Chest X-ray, PA view. Patient: 38 years old, sex F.
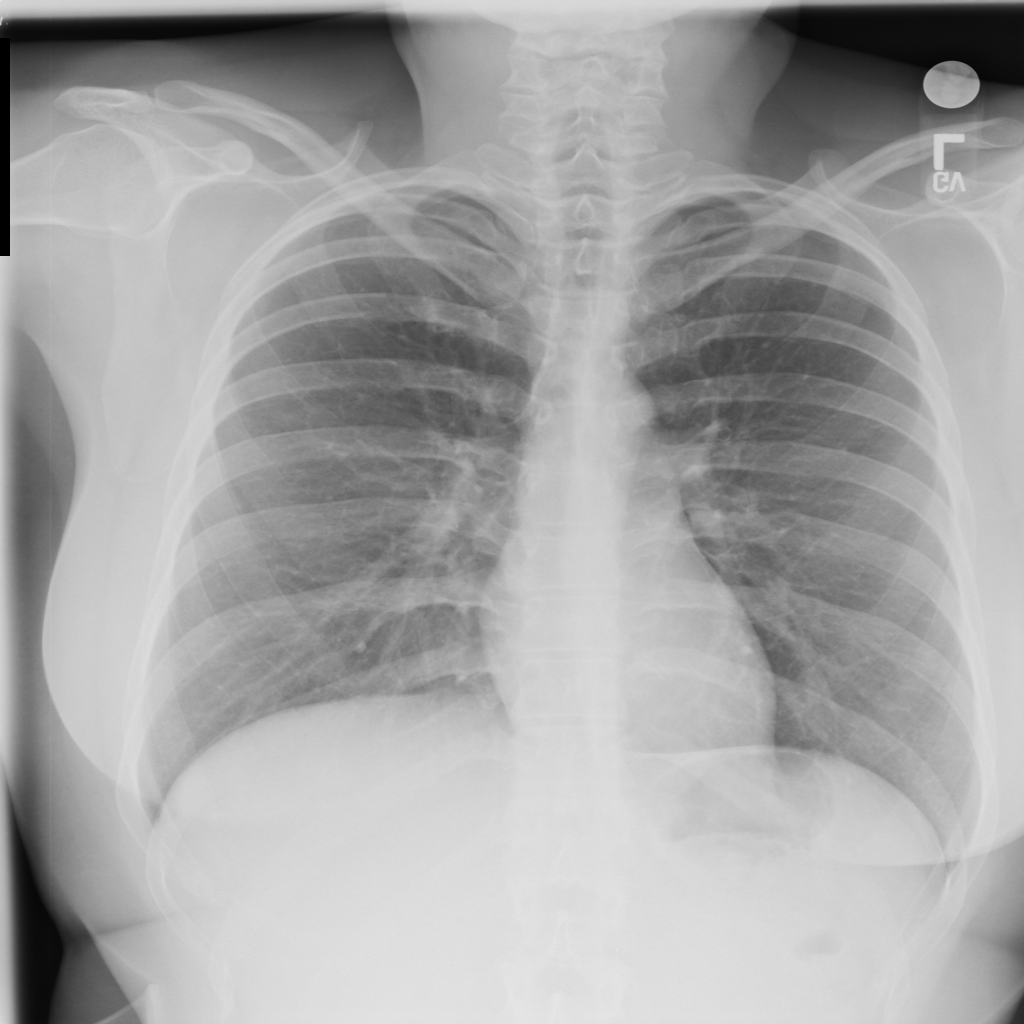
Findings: No Finding